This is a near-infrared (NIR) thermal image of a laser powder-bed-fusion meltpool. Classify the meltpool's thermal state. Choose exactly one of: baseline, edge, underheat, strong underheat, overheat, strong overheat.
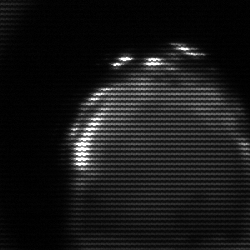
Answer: edge